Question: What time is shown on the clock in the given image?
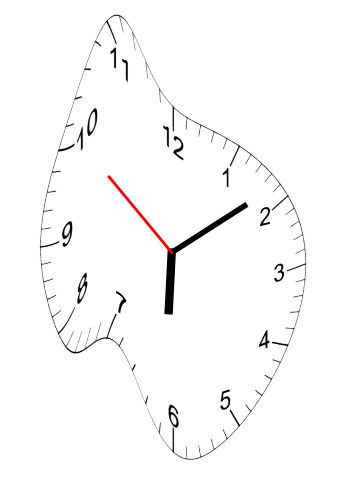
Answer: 06:08:51